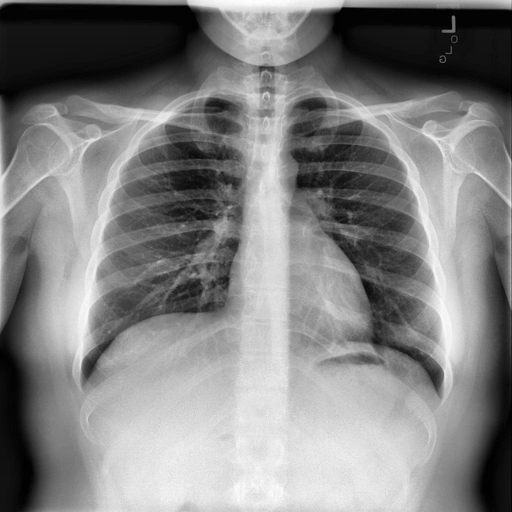
Finding: NORMAL